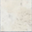
Piece: xx